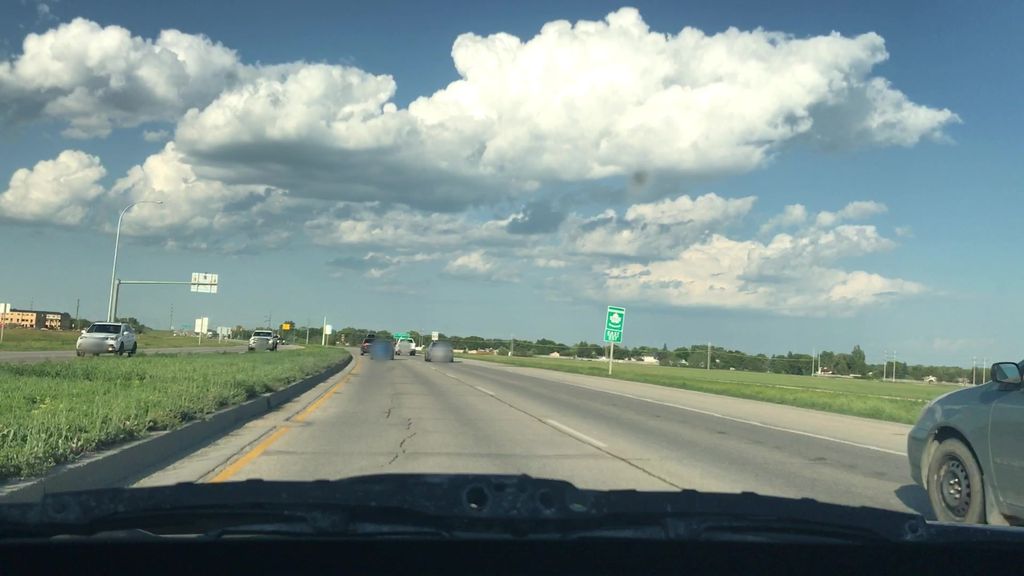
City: winnipeg